Question: If you look at the image below we are trying to get a formula working, so we can do the following.
In Row 6 we need to locate the last Full in the column that is the date before the current date.
So for Blandc01 we have a full in Row 6 and column UJ6. WE need to find the latest Full in that column and then put the date at the top of that column in the cell that says Last Full in this case it's B12.
If for example you look at Blanbck01, we have our last full on 04/07/2014 in column UF, so the cell B8 has that date in it from Cell UF6.
So how do we use a series of functions to determine the last Full in the respective row, find that date of the column and put this in the relevant cell on the left.
I have updated the image to include the row numbers.

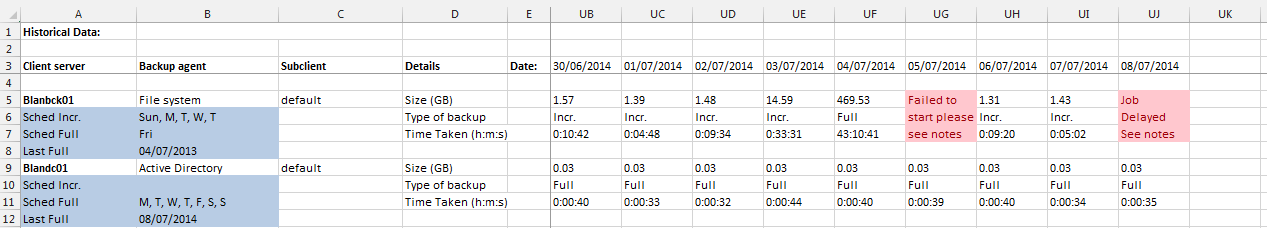
Answer: Thanks to pnuts comments, it is apparent that a lookup using just "full" won't work on an unsorted list. So here is one that will
'''
=IFERROR(LOOKUP(2,1/(C5:XD5="full"),$C$3:$XD$3),"")
'''
You will need to change the row references to properly reflect the two vectors. The first array is the row where you are looking for "full", the second is where the dates are located.
The OP has been asking more questions in the comments section. It seems he wants to return the latest dates where either "full" or "syn.full" is seen in the particular line.
If merely looking for the substring "full" will be sufficient (in other words, if there are no other strings that contain "full" that need to be excluded, then one can use:
'''
=IFERROR(LOOKUP(2,1/ISNUMBER(SEARCH("full",C6:XD6)),$C$3:$XD$3),"")
'''
On the other hand, if there might be other strings containing "full" which we want to ignore (e.g. fullness), and if the dates in row 3 are in ascending order, then try the following:
'''
=MAX(IFERROR(LOOKUP(2,1/(C6:Z6="full"),$C$3:$Z$3),0),IFERROR(LOOKUP(2,1/(C6:Z6="syn.full"),$C$3:$Z$3),0))
'''
If you use the latter, you should format the cell to not show 0's (eg: yyyy-mm-dd;; ) or wrap the whole formula in an IF to return the null string if the result is zero.